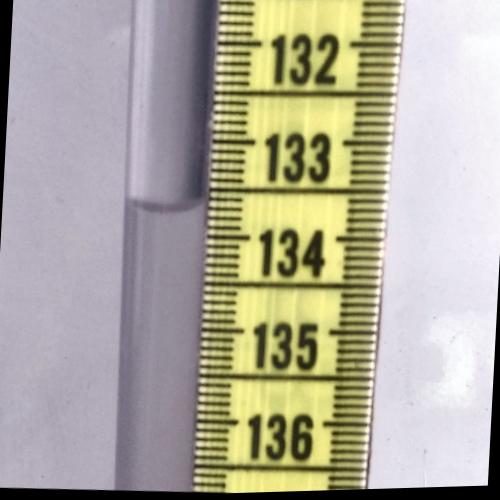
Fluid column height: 133.7 cm